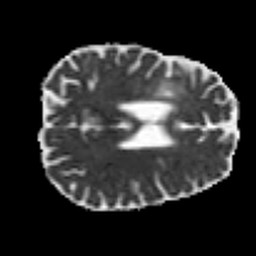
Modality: MD
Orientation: axial
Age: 56
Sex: male
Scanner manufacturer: siemens
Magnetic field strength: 3 T
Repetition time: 7.3 s
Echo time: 0.087 s